Question: I have the following question from a past exam paper:

I am struggling to formalise their definitions within the necessary 15 word limit. So far I have:
i) The empty string or set of strings that contain zero or many a's OR b's OR both
ii) The set of strings that start with one or many a's, unless preceded by b's, followed by one or many a's with zero or many possible preceding b's.
My definitions seem rather cumbersome...I just don;t want to lose any info by oversimplifying the definition.
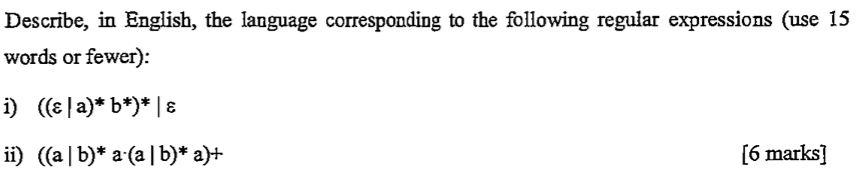
Answer: Try to simplify the regular expressions before describing them.
'i' is equivalent to '(a | b)*' which means 'any number of a's and b's in any order'.
'ii' is equivalent to '(a|b)*a(a|b)*a' which is hard to describe in only 15 words, my best attempt is 'a's and b's in any order, at least two a's, the final letter is a'